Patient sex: F
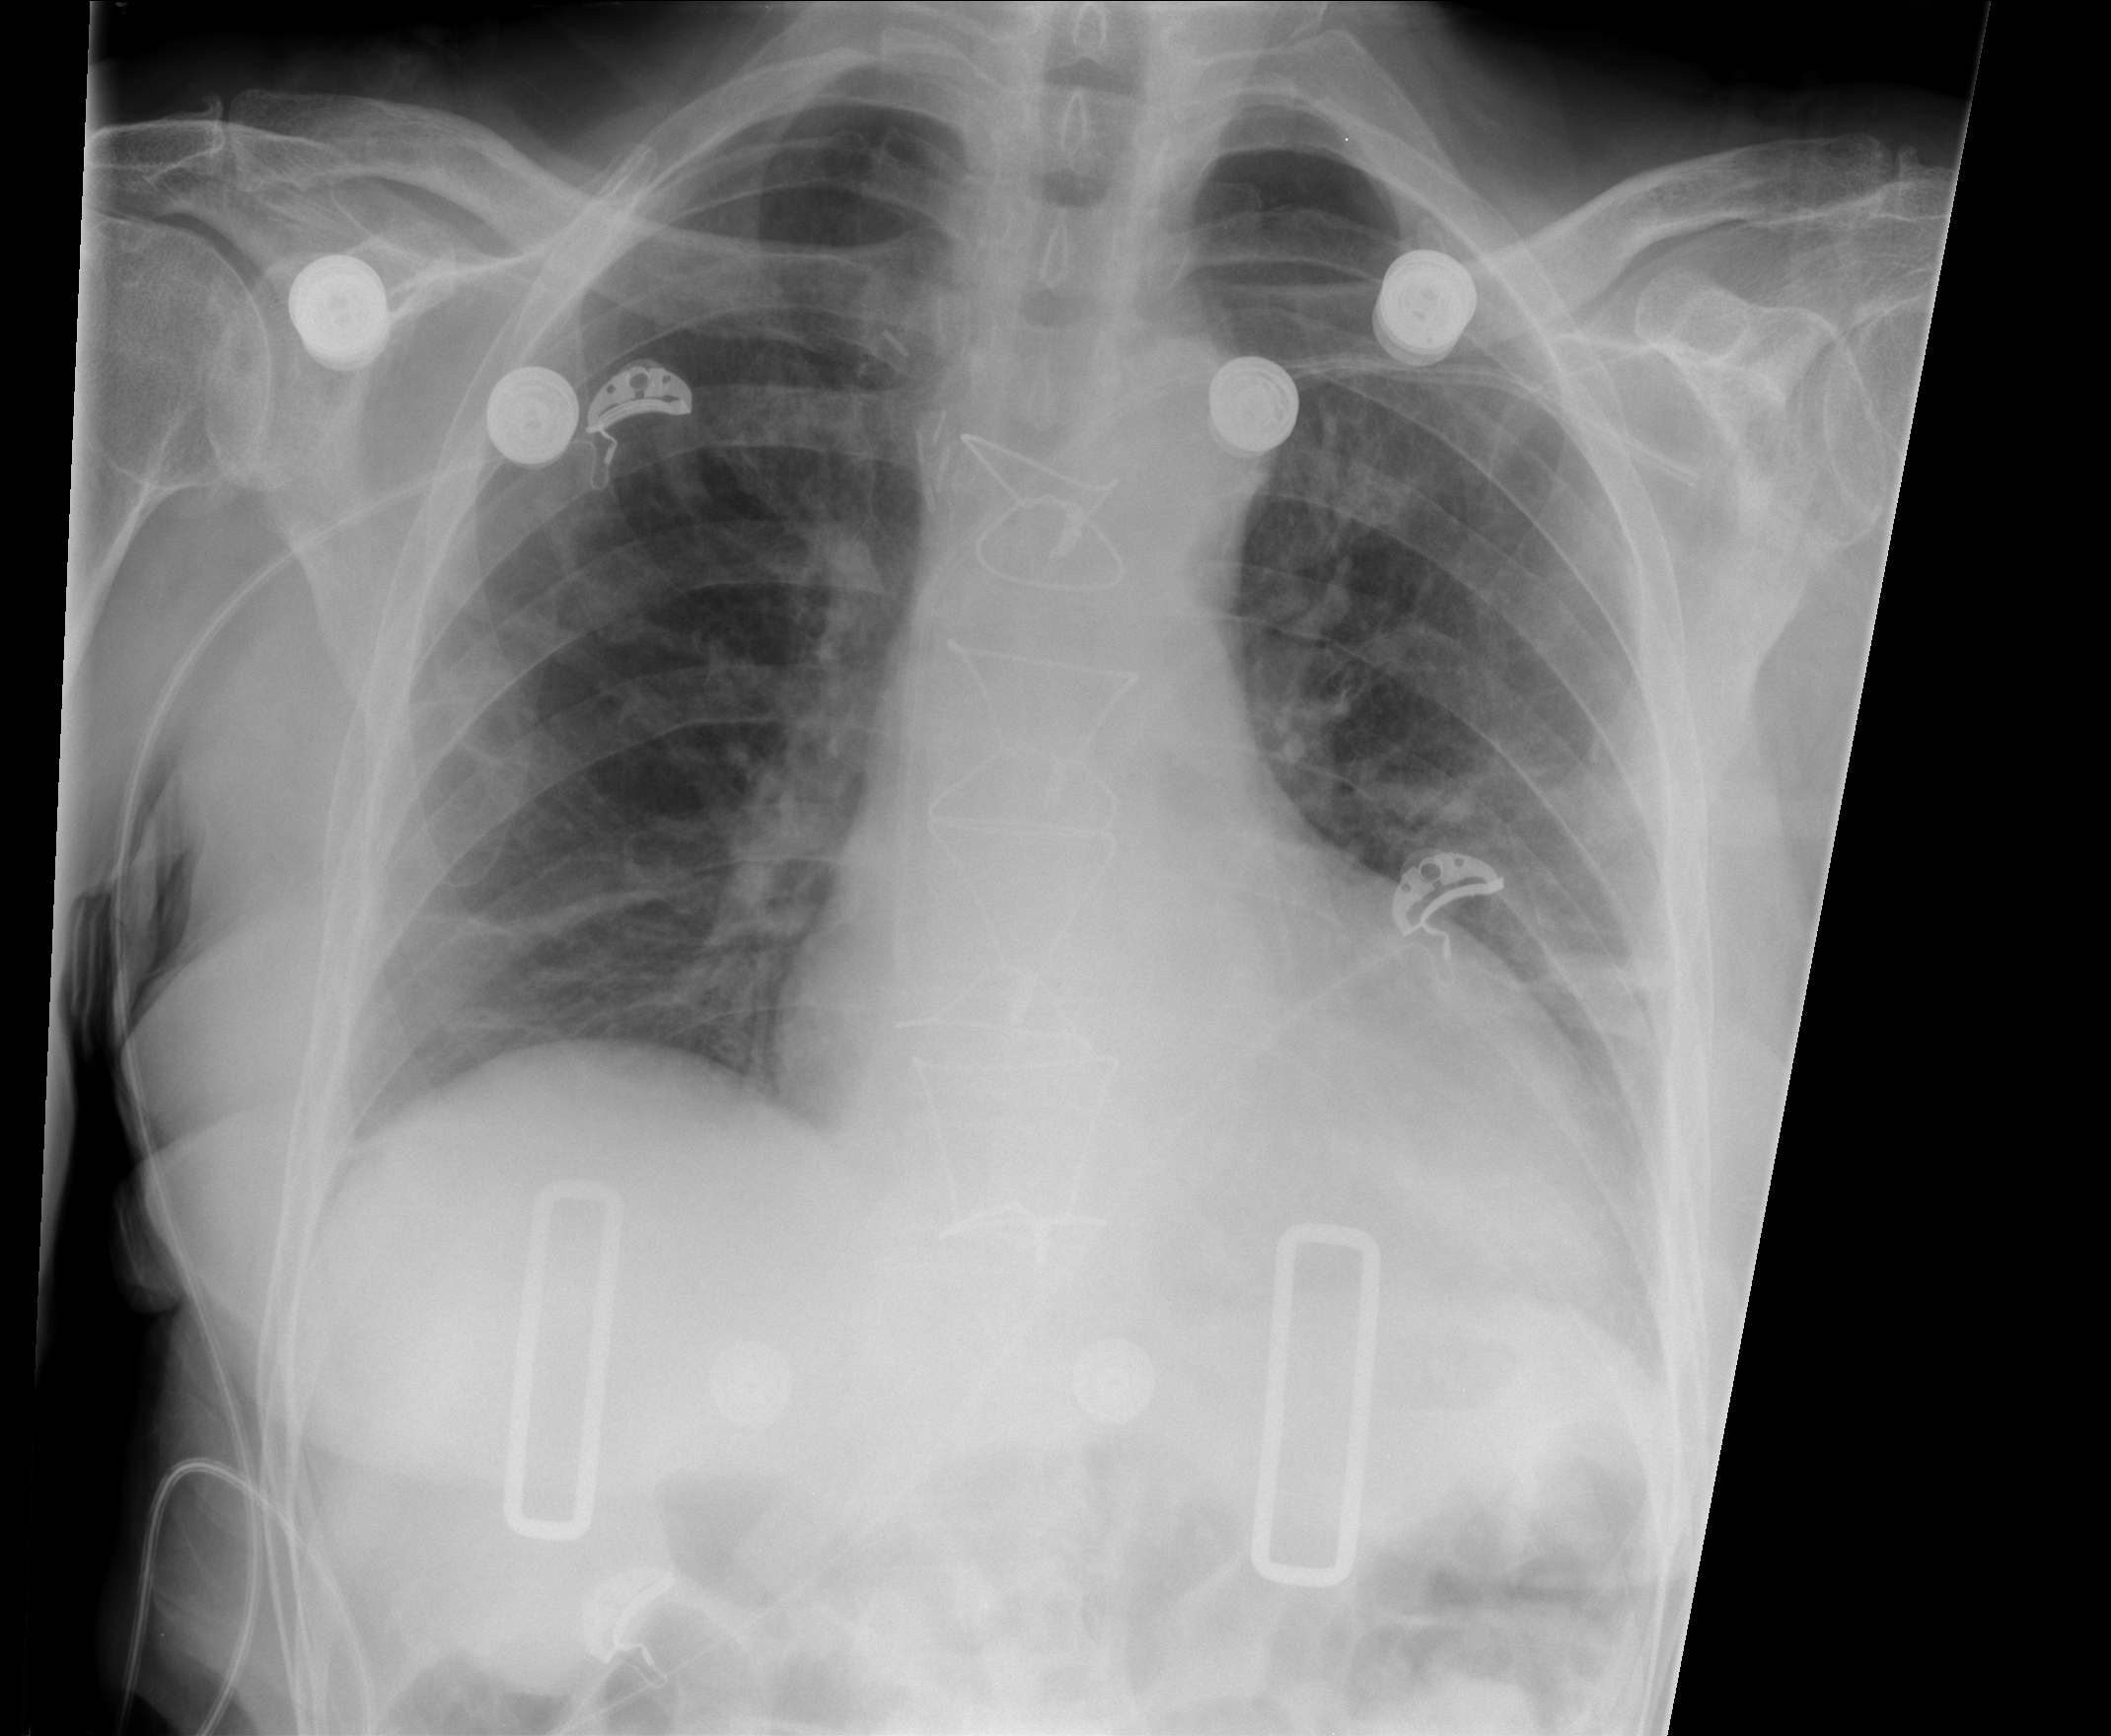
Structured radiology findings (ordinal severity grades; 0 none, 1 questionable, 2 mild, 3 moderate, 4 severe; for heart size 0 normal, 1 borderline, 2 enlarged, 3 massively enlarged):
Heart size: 2
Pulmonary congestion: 2
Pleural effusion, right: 0
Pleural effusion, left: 0
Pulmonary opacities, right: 0
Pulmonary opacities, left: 0
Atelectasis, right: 2
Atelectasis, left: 2